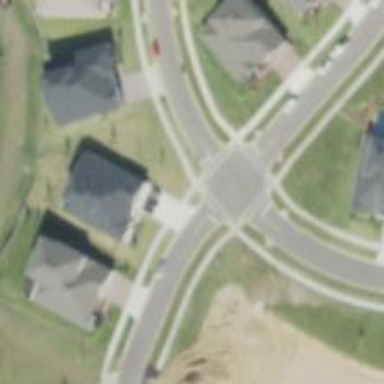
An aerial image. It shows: Marked road crossing.